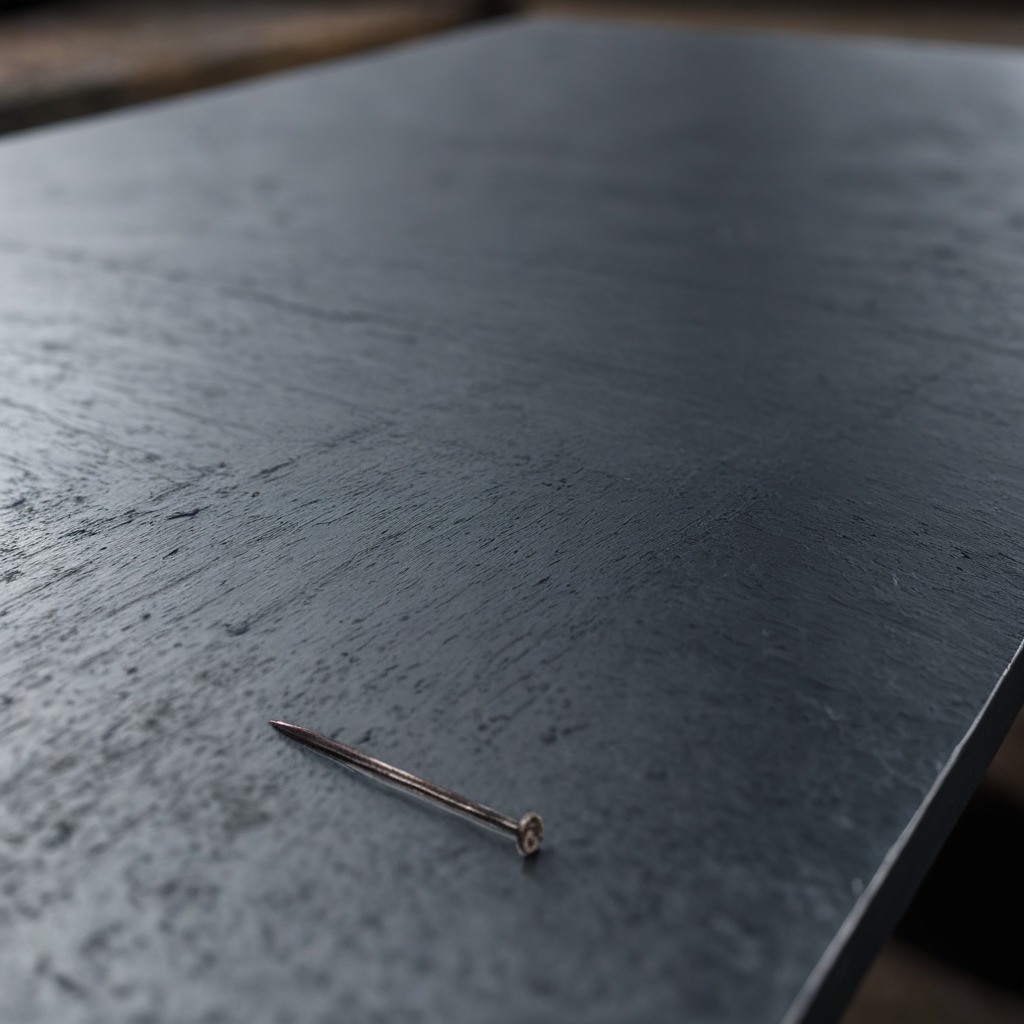
A nail is lying on the cold steel table in a mining workshop.